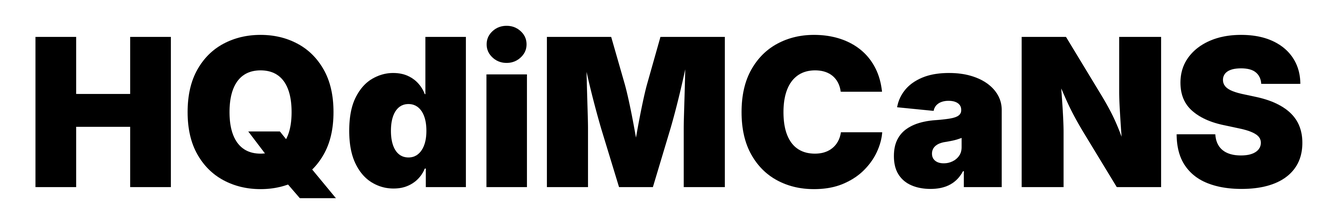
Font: Inter_Black